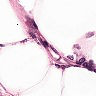
Metastatic tissue present: no